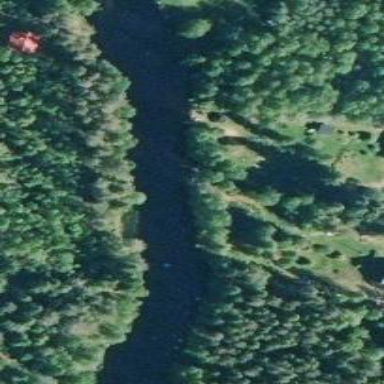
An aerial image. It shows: Beautiful river scene.